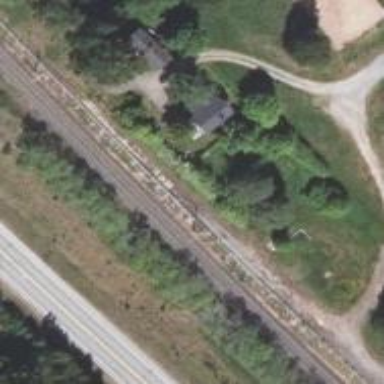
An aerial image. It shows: Continuous rail railway with electrified contact line.